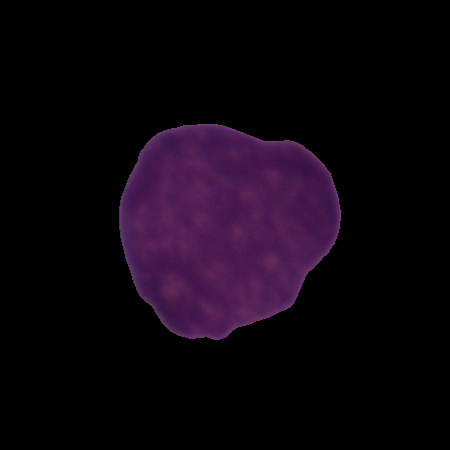
Label: cancer